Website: walmart
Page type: customer-info-address
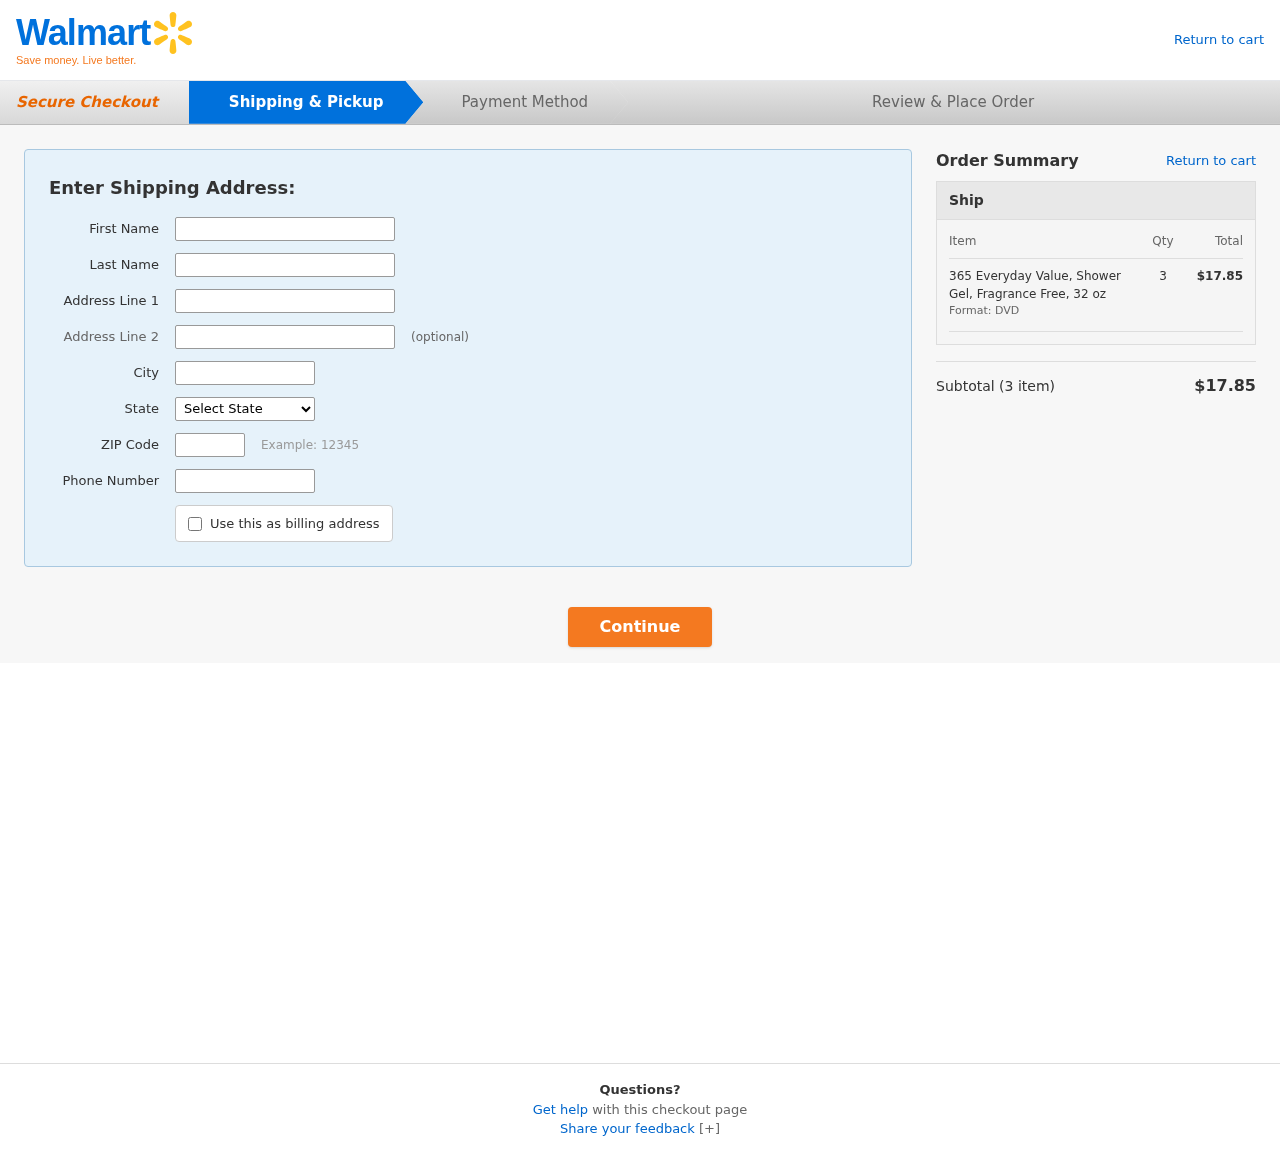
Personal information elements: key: PII_CITY
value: Baileyton
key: PII_FIRSTNAME
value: Adam
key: PII_LASTNAME
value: Lindsey
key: PII_PHONE
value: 5172084790
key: PII_POSTCODE
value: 85837
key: PII_STATE
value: Georgia
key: PII_STREET
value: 362 Roberts Grove
Product elements: key: PRODUCT1_NAME
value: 365 Everyday Value, Shower Gel, Fragrance Free, 32 oz
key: PRODUCT1_QUANTITY
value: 3
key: PRODUCT1_LINE_TOTAL
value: $17.85
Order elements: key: ORDER_NUM_ITEMS
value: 3
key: ORDER_SUBTOTAL
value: $17.85